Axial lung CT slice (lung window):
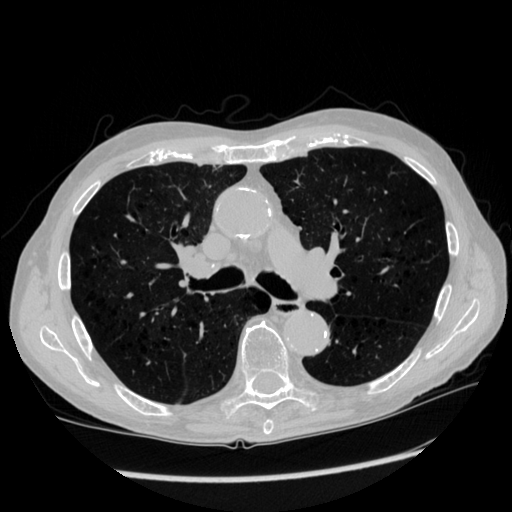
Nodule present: no